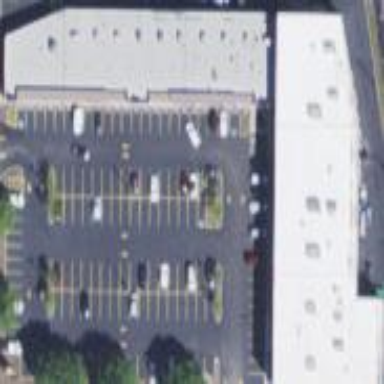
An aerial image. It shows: Retail building.